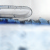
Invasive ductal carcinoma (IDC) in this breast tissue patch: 0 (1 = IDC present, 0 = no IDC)